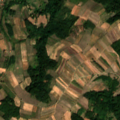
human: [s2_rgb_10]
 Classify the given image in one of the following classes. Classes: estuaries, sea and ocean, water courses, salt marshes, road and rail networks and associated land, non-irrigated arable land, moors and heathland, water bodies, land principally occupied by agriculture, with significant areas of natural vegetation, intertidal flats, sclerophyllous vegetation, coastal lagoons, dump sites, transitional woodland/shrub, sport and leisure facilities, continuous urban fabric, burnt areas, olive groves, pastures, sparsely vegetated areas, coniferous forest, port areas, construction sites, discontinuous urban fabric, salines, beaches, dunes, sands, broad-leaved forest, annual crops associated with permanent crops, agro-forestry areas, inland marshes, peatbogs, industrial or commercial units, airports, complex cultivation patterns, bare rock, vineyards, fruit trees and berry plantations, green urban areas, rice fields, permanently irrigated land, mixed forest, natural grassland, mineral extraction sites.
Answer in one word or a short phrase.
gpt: non-irrigated arable land, complex cultivation patterns, land principally occupied by agriculture, with significant areas of natural vegetation, broad-leaved forest